Question: Yes, I know it's been around, I've also found Hadley's answer on google groups that there is no notches yet for 'ggplot2' boxplots. So my question is twofold: Has this changed (there's a native implementation of notches already) and if not is there something one could do about it.
I mean I do not need the notch optic, representing the confidence bounds by some shaded area that is suitably placed in another layer over the boxplot, would look nice, too.
Also added a screenshot because I heard a graphics question is never complete without the graphic

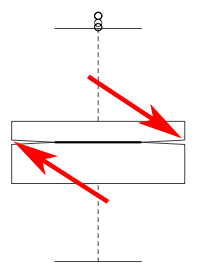
Answer: In addition to the options detailed below, version 0.9.0 of includes this feature in 'geom_boxplot'. Examining '?geom_boxplot' reveals a 'notch' and 'notchwidth' argument:
'''
+ geom_boxplot(notch = TRUE, notchwidth = 0.5)
'''
---
Not elegant graphics but here is an example:
'''
# confidence interval calculated by 'boxplot.stats'
f <- function(x) {
ans <- boxplot.stats(x)
data.frame(ymin = ans$conf[1], ymax = ans$conf[2])
}
# overlay plot (upper panel below)
p <- ggplot(iris, aes(Species, Sepal.Length)) + geom_boxplot() +
stat_summary(fun.data = f, geom = "linerange", colour = "skyblue", size = 5)
p
# base graphics (lower panel below)
boxplot(Sepal.Length ~ Species, data = iris, notch = TRUE)
'''
you can change the apparence of CI bar by tweaking the arguments of 'stat_summary'.

crossbar version:
'''
f <- function(x) {
ans <- boxplot.stats(x)
data.frame(ymin = ans$conf[1], ymax = ans$conf[2], y = ans$stats[3])
}
p <- ggplot(iris, aes(Species, Sepal.Length)) +
geom_boxplot(width = 0.8) +
stat_summary(fun.data = f, geom = "crossbar",
colour = NA, fill = "skyblue", width = 0.8, alpha = 0.5)
p
'''